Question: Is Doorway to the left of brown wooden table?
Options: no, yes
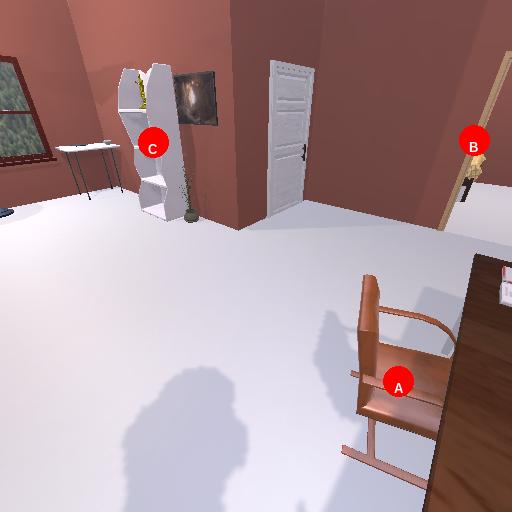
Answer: no